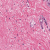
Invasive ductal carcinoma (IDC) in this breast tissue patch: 0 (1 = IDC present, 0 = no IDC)